Interaction volume radius: 10 \u00c5
Interaction volume height: 20 \u00c5
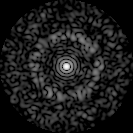
Disorder parameter: 0.8258